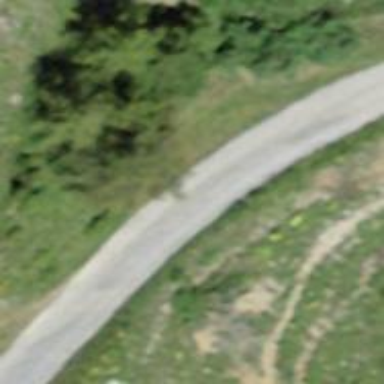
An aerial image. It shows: Unclassified road with asphalt surface.